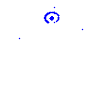
Particle: proton